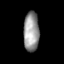
Tissue: skin
Cell type: Epithelial cells
Senescence score: 0.706
Nuclear area (px): 601
Mean DAPI intensity: 151.661